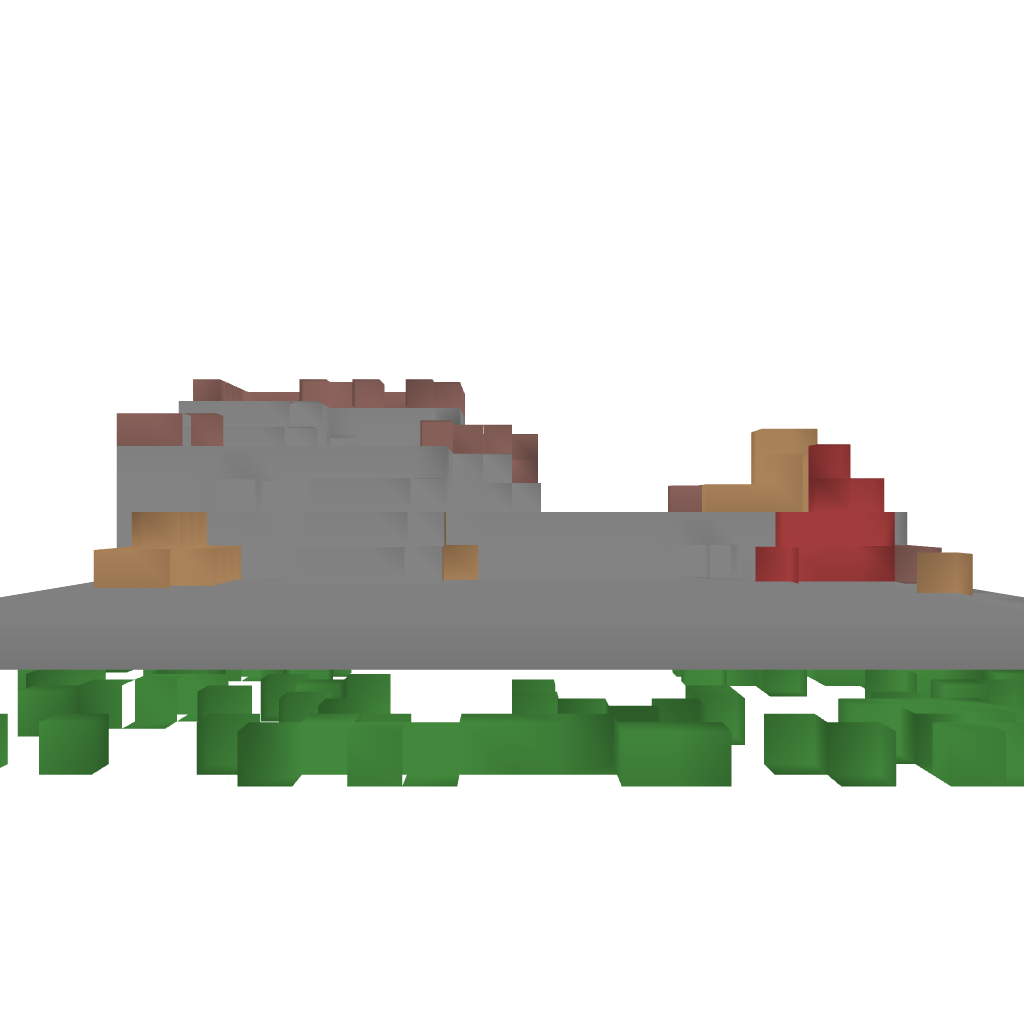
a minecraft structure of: Nightlife Arena bad low quality